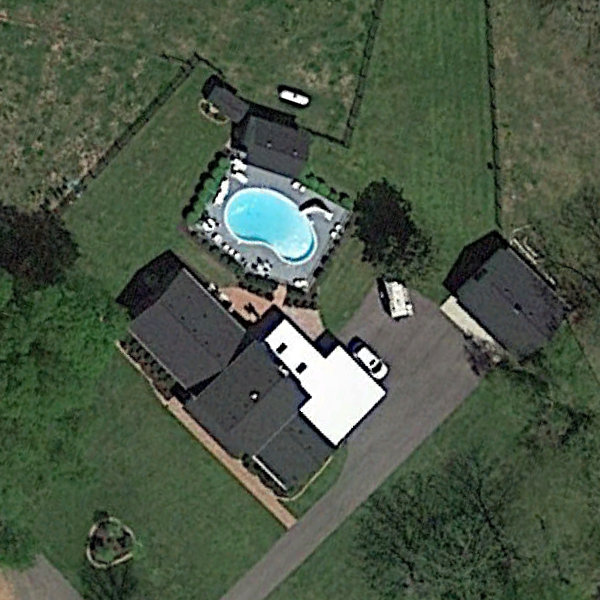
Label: SparseResidential